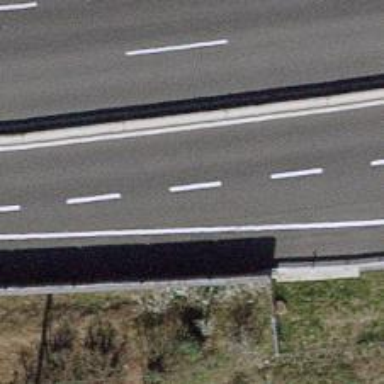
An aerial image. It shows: Motorway junction.